Aerial crown-view tile of a tropical tree (Barro Colorado Island, Panama), acquired 20250915:
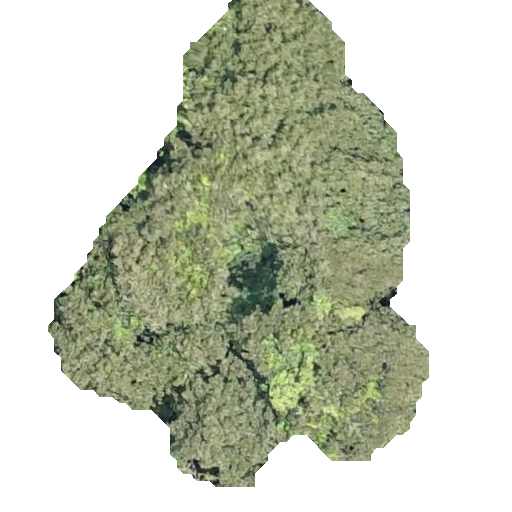
Species: Sloanea terniflora
GBIF accepted scientific name: Sloanea terniflora
Crown area: 172.971 m²